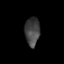
Tissue: prostate
Cell type: Myeloid cells
Senescence score: 0.7319
Nuclear area (px): 410
Mean DAPI intensity: 66.956